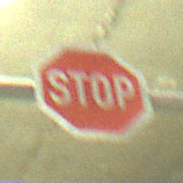
Verkehrszeichen: Stop
Umgebung: Indoor, Special
Tageszeit: NotSpecified
Wetter: NotSpecified
Licht: Artificial
Jahreszeit: NotSpecified
Kontrast: HighContrast